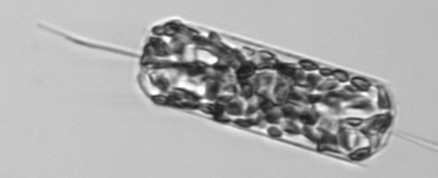
Label: Ditylum_brightwellii